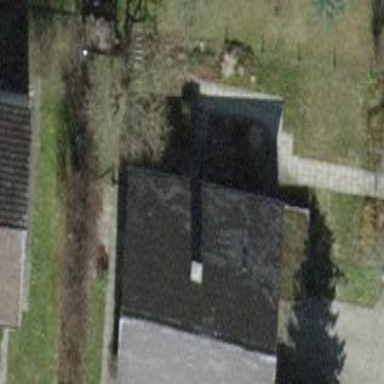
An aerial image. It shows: Detached building.